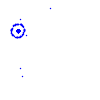
Particle: pion